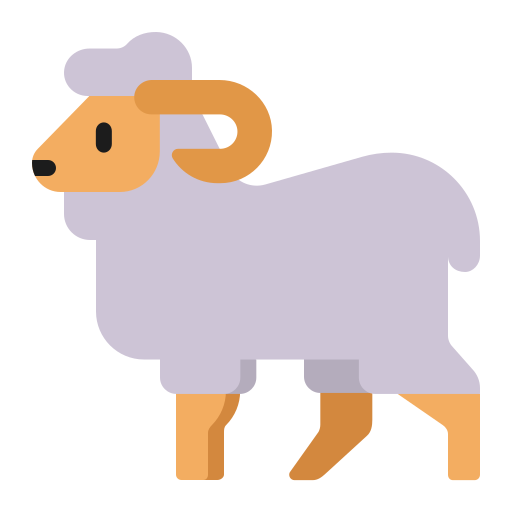
ram flat